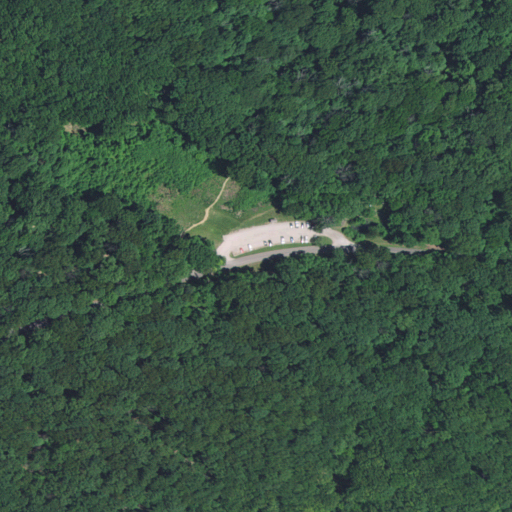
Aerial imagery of cape in Indiana named Hesitation Point containing deciduous forest, open development, and low intensity development